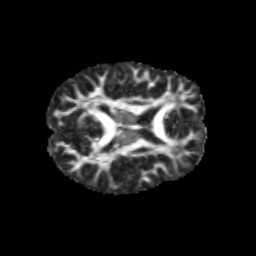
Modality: FA
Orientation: axial
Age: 12
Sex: male
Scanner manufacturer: siemens
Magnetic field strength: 3 T
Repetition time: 3.8 s
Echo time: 0.07 s